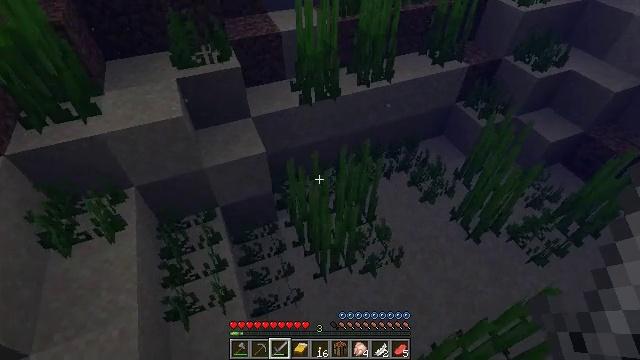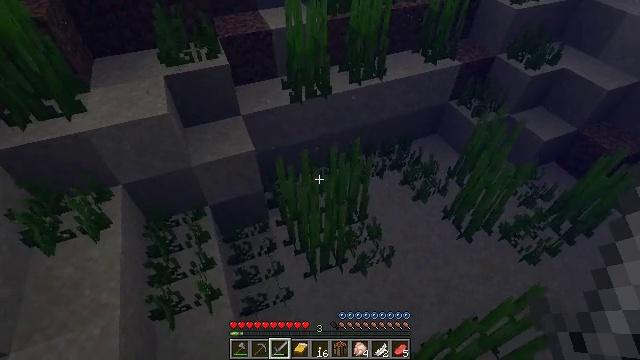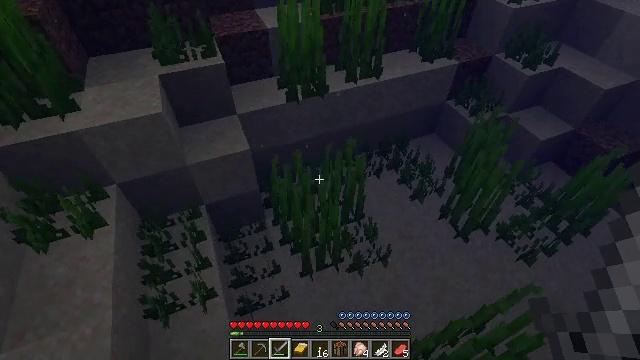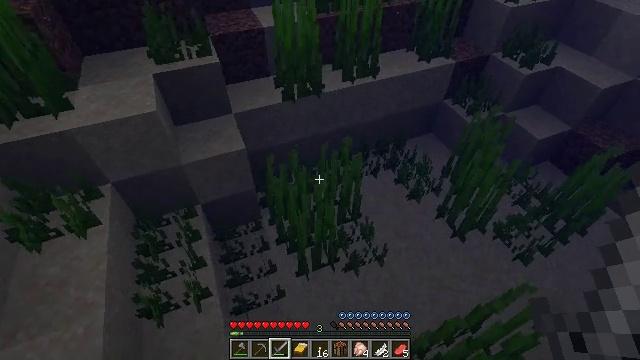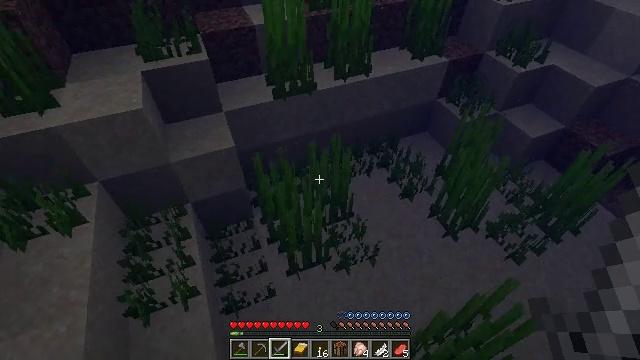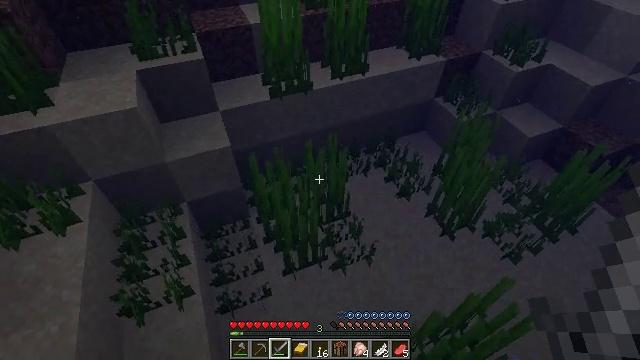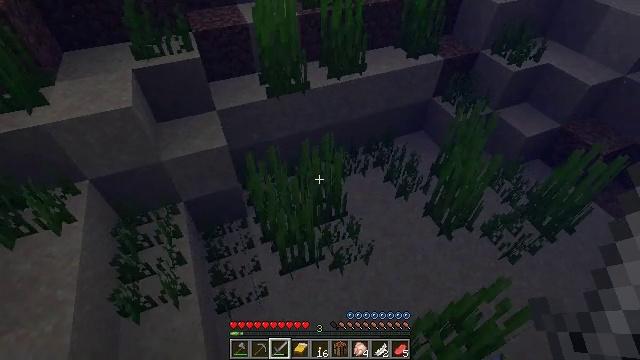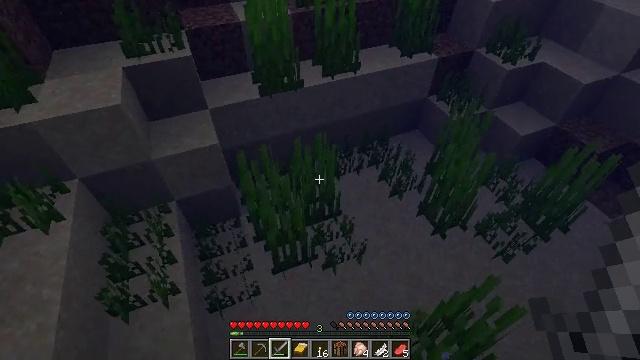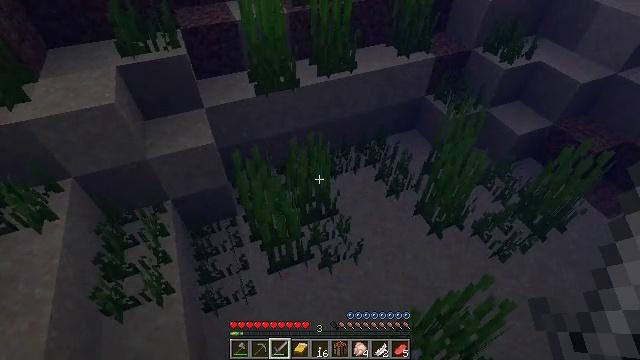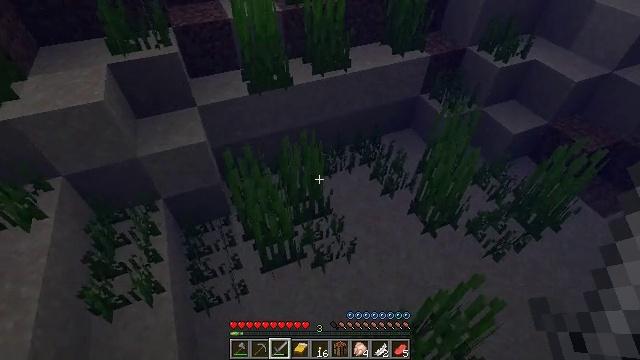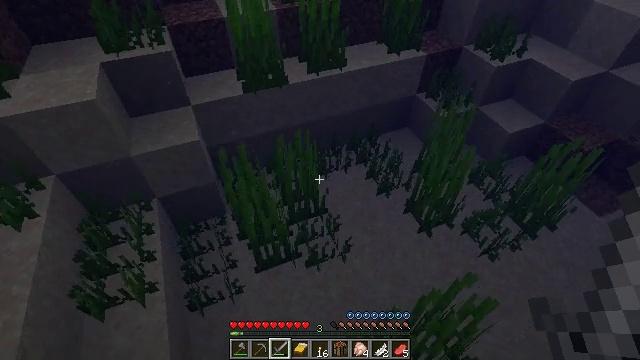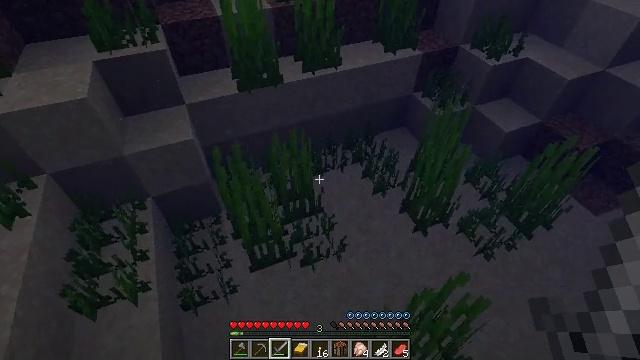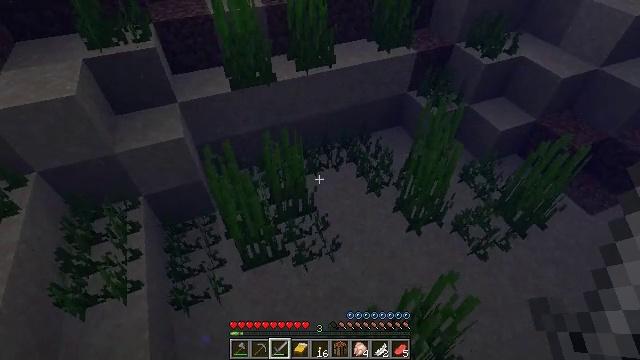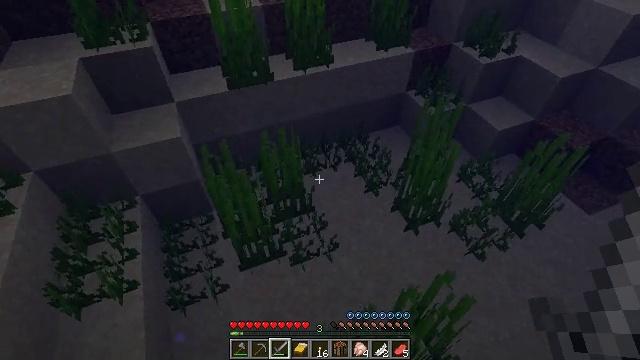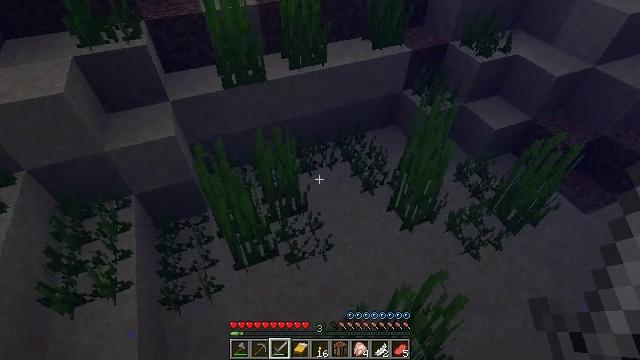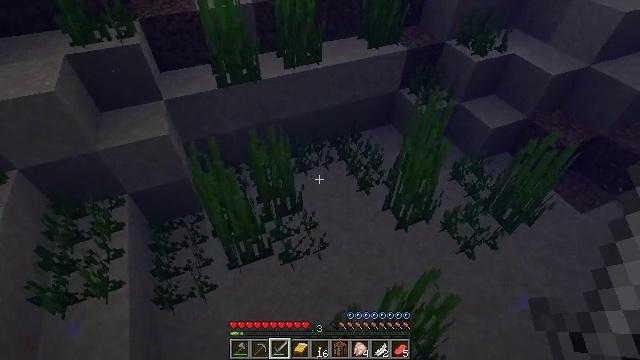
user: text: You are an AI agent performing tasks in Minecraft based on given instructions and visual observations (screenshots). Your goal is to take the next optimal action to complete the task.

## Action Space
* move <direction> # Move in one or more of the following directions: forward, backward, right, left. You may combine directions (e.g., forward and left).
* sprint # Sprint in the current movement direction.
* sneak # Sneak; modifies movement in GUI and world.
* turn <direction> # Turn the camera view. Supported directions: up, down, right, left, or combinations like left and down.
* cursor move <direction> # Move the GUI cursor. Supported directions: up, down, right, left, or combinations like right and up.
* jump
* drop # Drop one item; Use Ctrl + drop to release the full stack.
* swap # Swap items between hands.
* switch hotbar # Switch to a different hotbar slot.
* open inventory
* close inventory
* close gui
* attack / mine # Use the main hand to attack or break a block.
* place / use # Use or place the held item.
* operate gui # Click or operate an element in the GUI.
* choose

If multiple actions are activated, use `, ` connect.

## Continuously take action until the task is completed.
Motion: motion action
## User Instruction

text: Hunt animals.
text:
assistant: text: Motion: move right
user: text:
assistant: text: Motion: move right
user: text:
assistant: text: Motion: move right
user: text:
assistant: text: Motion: move right
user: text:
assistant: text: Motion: move right
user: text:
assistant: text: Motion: move right
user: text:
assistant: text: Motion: move right
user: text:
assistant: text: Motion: move right
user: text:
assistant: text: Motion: move right
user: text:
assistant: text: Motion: move right
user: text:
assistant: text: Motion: move right
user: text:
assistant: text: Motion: move right
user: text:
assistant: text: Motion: move right
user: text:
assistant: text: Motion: move right
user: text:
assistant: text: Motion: move right
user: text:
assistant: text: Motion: move right
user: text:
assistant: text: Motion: move right
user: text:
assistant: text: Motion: move left, turn left and up
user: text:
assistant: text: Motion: move left, turn left and up
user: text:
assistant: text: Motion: move left
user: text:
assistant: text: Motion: move left
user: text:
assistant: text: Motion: move left, turn left
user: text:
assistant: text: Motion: move left, turn left and up
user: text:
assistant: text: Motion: move left, turn left and up
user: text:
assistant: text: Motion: move left, turn left
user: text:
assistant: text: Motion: move forward and move left, turn up
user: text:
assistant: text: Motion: move forward and move left, turn left and up
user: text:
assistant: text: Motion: move forward and move left, turn left and up
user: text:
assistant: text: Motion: move forward and move left, turn left and up
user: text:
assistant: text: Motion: move forward and move left, turn left and up